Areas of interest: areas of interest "Yingbin Park"
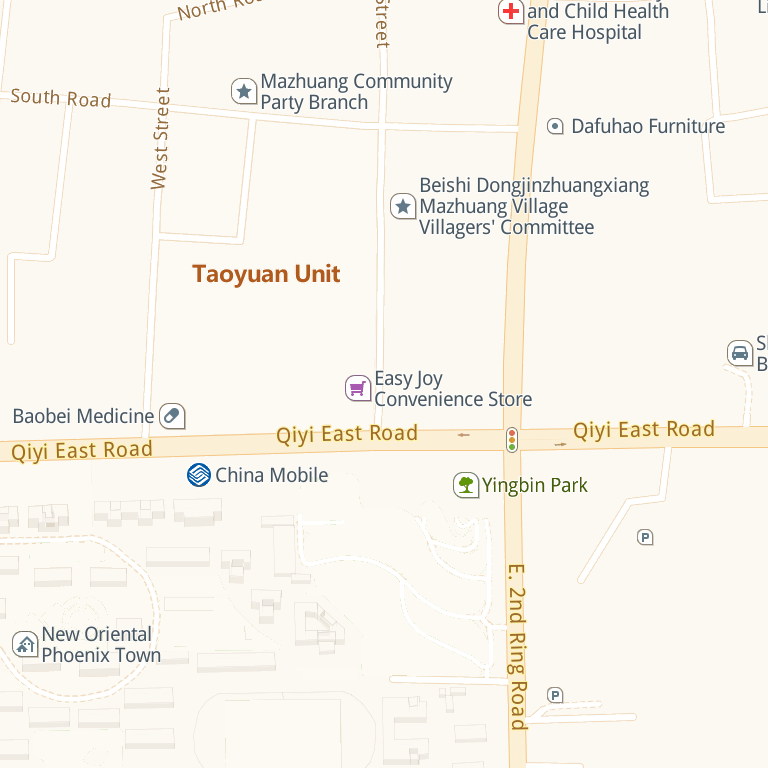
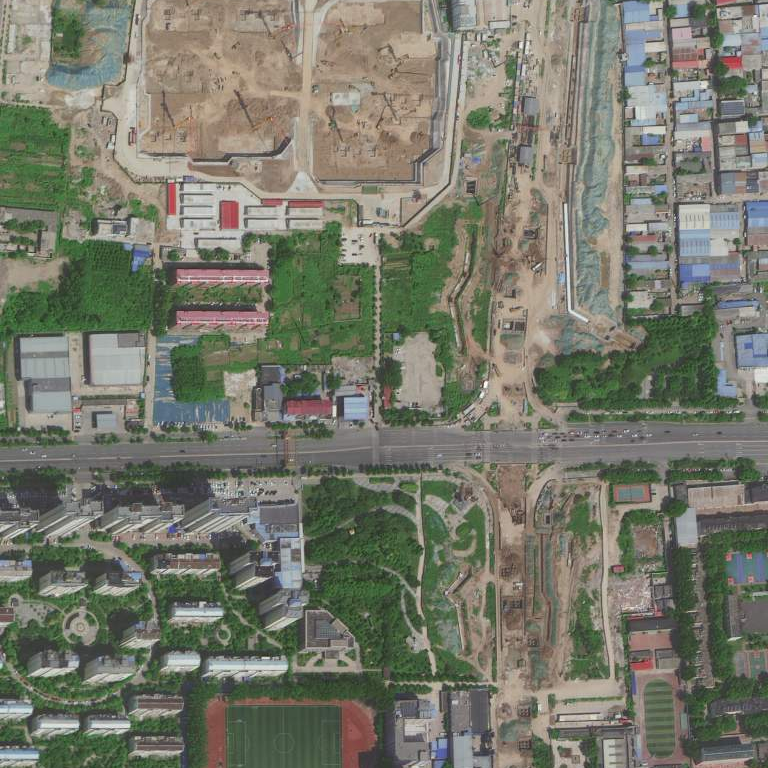